RGB frame:
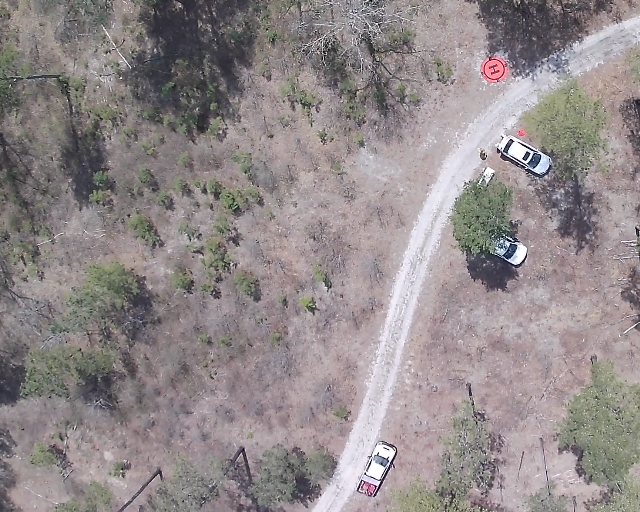
Thermal frame:
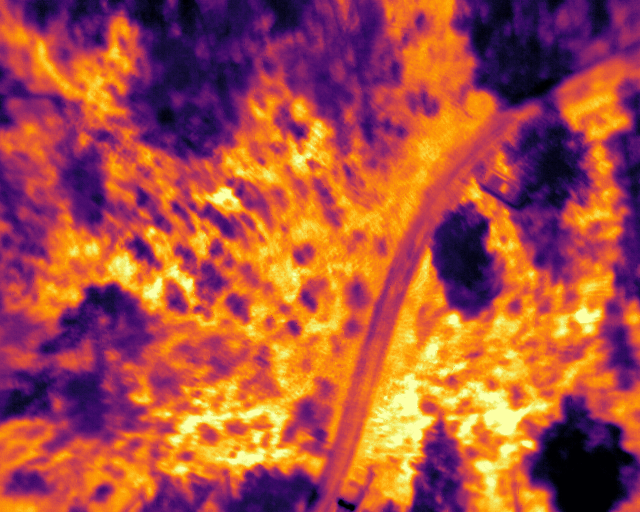
Captured: 2026-02-26 02:32:46
Pixels at or above 80 °C: 0 (fraction of frame: 0)